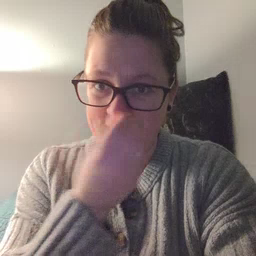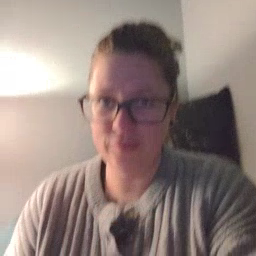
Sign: flower